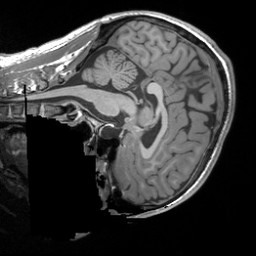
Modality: T1w
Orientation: sagittal
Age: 28
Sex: male
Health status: healthy
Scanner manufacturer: siemens
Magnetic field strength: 3 T
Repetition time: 1.9 s
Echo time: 0.00252 s